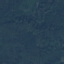
Label: Forest